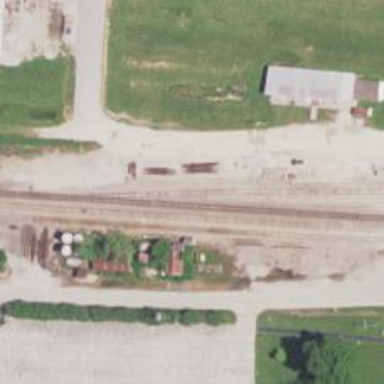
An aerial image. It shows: Rail spur service.